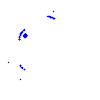
Particle: pion